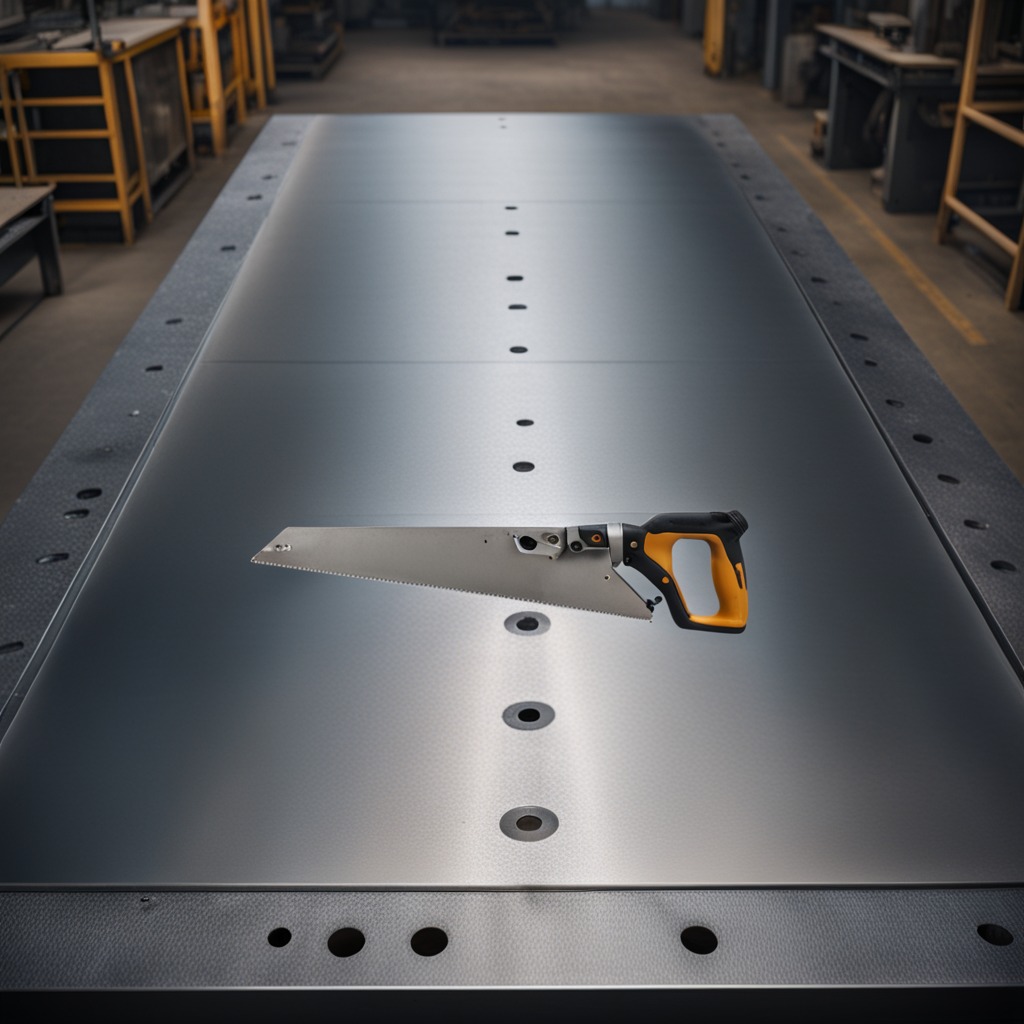
A metal saw is lying on a cold steel table in a mining workshop.